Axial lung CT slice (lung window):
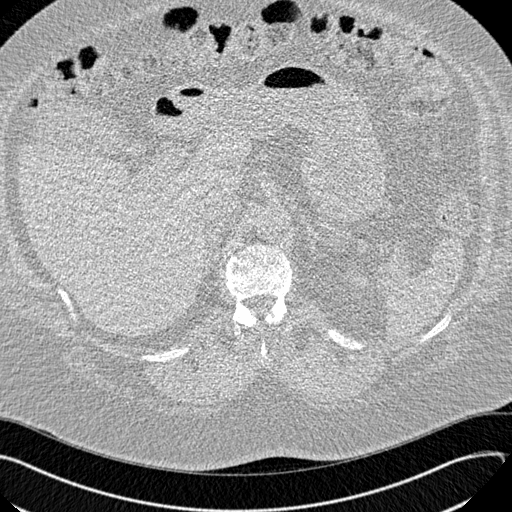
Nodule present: no